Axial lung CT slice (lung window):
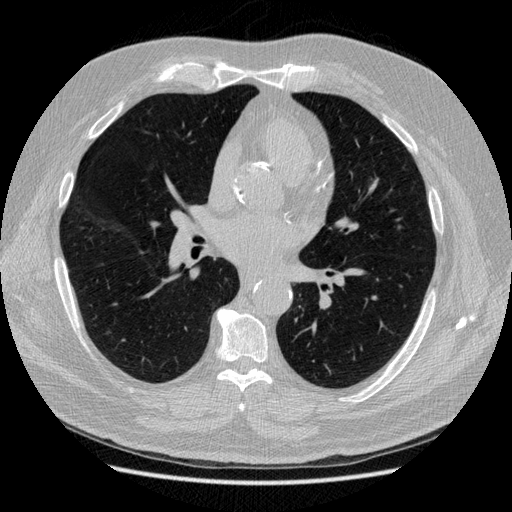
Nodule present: no